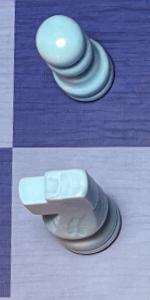
Label: Knight_White